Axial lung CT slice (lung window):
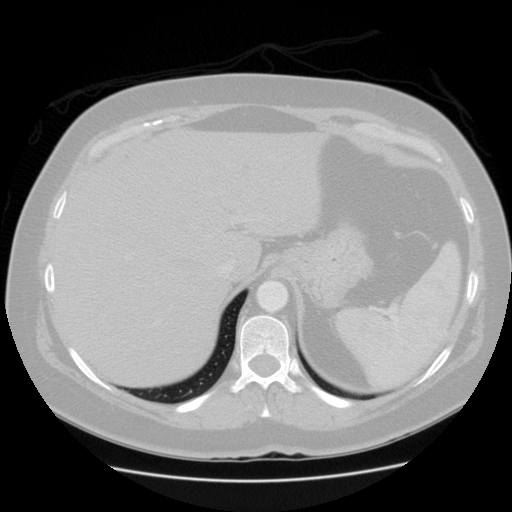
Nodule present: no